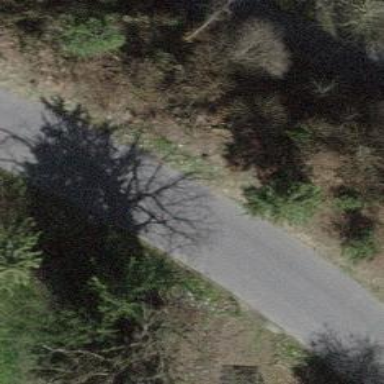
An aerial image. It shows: Unclassified paved road.